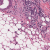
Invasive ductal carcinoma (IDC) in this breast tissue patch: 1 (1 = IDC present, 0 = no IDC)